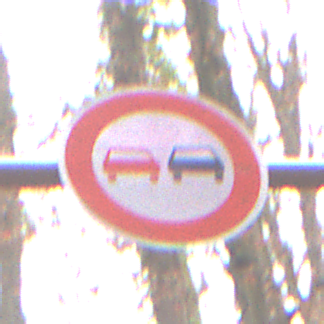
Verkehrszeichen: Ueberholverbot
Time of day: Midday
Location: Outdoor (Nature)
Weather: Overcast
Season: Autumn
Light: Natural